Question: I am writing a little app to allow an <URL>:

Taking a simple BlogEntry as an example, I have created a custom ModelAdmin:
'''
class AddThisAdmin(admin.ModelAdmin):
addthis_config = {
'title_field' : None,
'description_field' : None,
'url_field' : None,
'image_field' : None,
}
def get_form(self, request, obj=None, *args, **kwargs):
metaform = super(AddThisAdmin, self).get_form(request, obj, **kwargs)
if obj:
# Grab users config and find the fields they specified ...
metaform.base_fields['add_this'] = AddThisField(self.add_this)
return metaform
'''
Which is inherited in the users BlogEntryAdmin like so:
'''
class BlogEntryAdmin(admin.ModelAdmin, AddThisAdmin):
addthis_config = {
'title_field' : 'blog_title',
'description_field' : 'blurb',
}
'''
where the 'addthis_config' allows the user to specify the fields in their BlogEntry object from where to pull the title/description/url and image used in AddThis. This all works really nicely until I decide to use a custom fieldset in the BlogEntryAdmin:
'''
class BlogEntryAdmin(admin.ModelAdmin, AddThisAdmin):
addthis_config = {
'title_field' : 'blog_title',
'description_field' : 'blurb',
}
fieldsets = [{ ... }]
'''
> 'BlogEntry.fieldsets<URL>['fields']' refers to field 'add_this' that is missing from the form.
I understand that this is happening because the django admin runs a validation on the fieldsets (django.contrib.admin.validation) on the BlogEntryAdmin class before it is actually instantiated (and my custom field is inserted).
: Is there a way I can tell the 'django.contrib.admin.validation' to ignore the field in the fieldset?
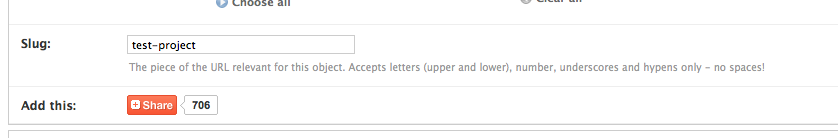
Answer: The typical approach is to provide base form like 'AddThisAdminForm' which has the required field(s), and the make other ModelAdmin's forms inherit from that. It looks like you're trying to avoid that and auto insert the fields into whatever form is being used. If you insist on that approach, something like the following should work much better:
'''
def get_form(self, request, obj=None, **kwargs):
ModelForm = super(AddThisAdmin, self).get_form(request, obj, **kwargs)
class AddThisForm(ModelForm):
add_this = AddThisField(self.add_this)
return AddThisForm
'''